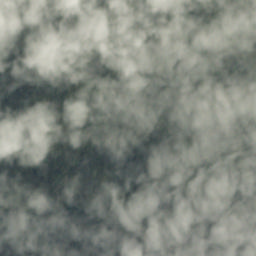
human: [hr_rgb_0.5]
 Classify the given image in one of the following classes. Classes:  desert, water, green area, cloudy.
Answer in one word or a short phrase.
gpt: cloudy